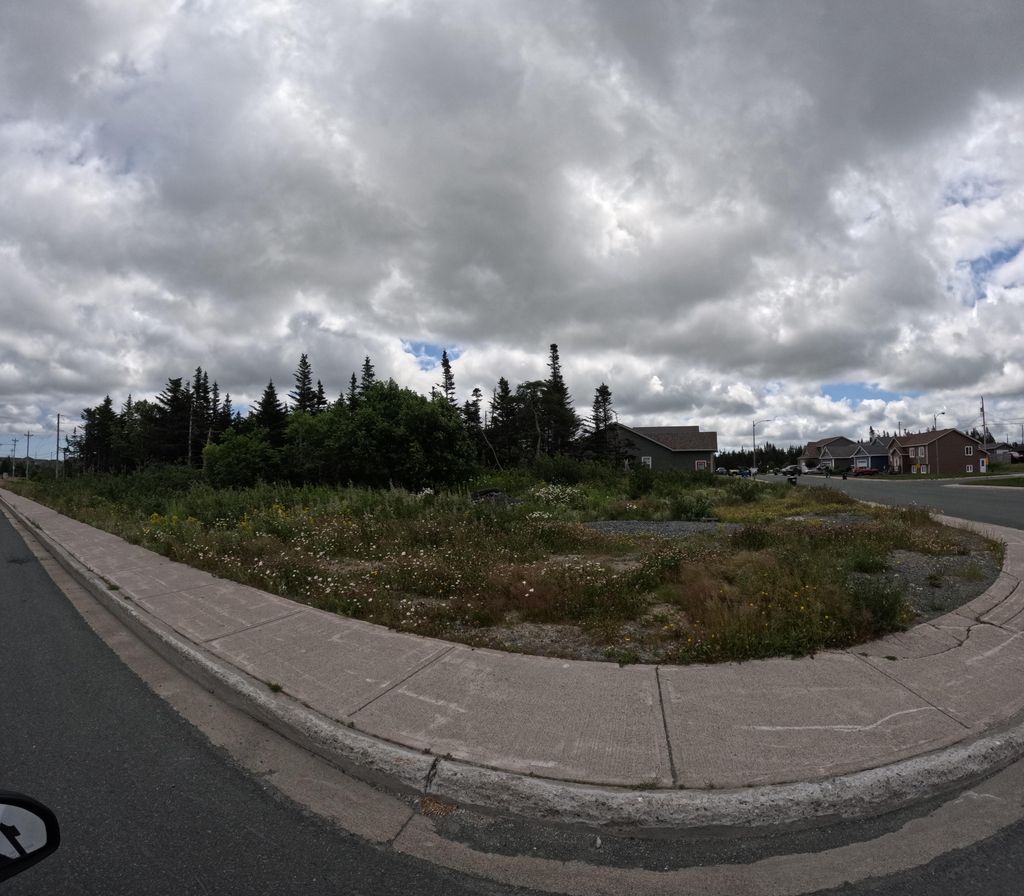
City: st_johns